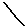
Label: line